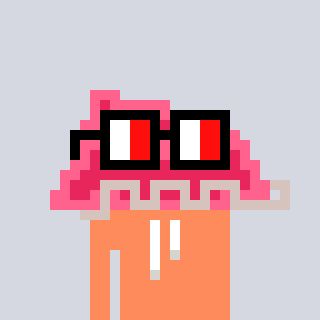
a pixel art character with square glasses with black frames and red eyes, a retainer-shaped head and a peachy-colored body on a cool background